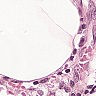
Metastatic tissue present: no